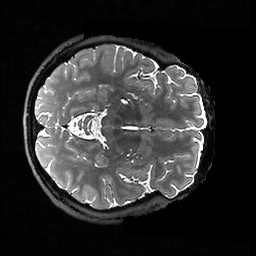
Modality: T2w
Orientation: axial
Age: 36
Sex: female
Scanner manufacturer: ge
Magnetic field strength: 3 T
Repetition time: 3.202 s
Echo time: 0.06602 s